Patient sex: M
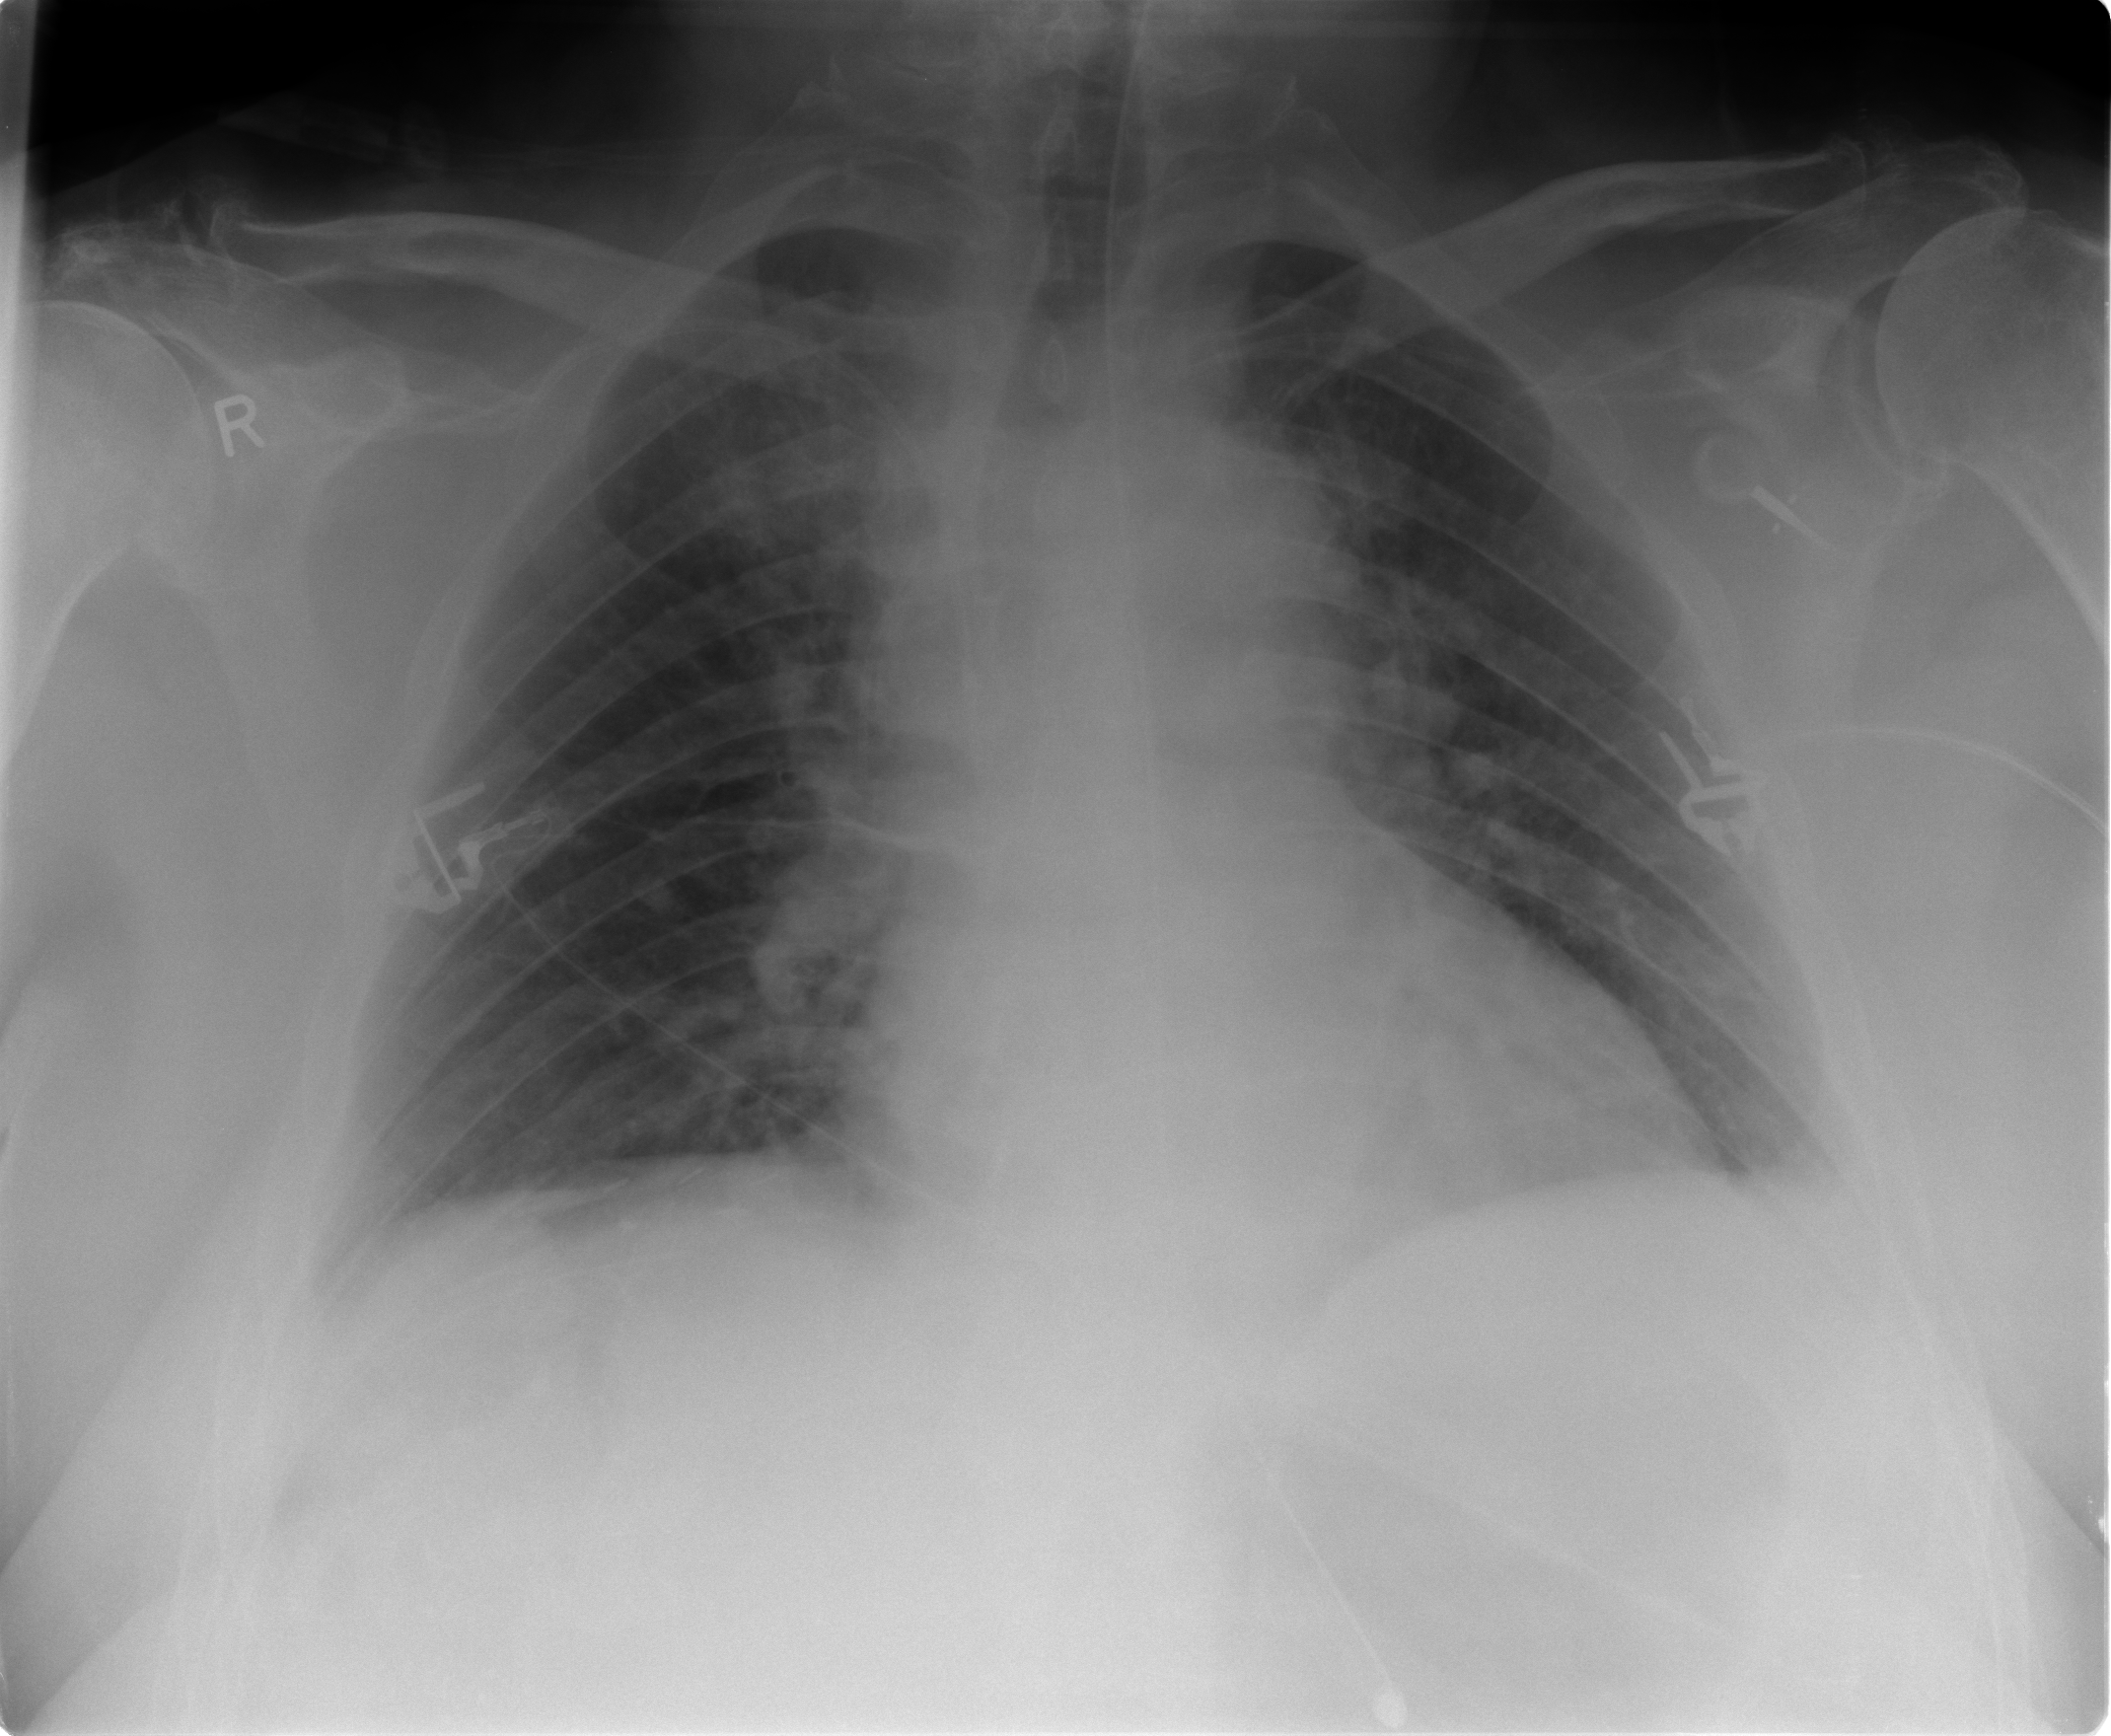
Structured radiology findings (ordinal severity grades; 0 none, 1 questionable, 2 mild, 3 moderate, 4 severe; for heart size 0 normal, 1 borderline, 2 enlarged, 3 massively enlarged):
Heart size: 2
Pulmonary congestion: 1
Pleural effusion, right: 0
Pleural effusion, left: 0
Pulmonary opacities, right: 0
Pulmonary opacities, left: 0
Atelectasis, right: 1
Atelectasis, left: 0